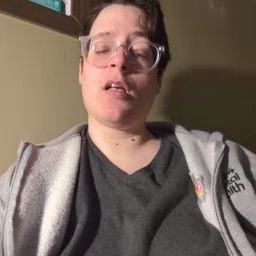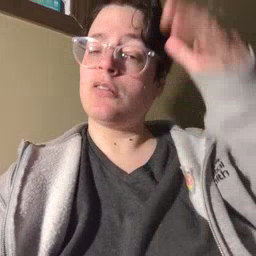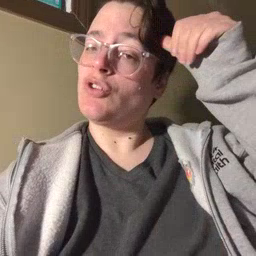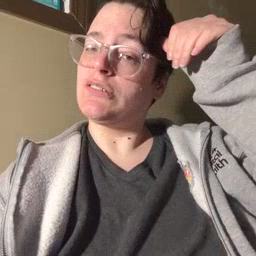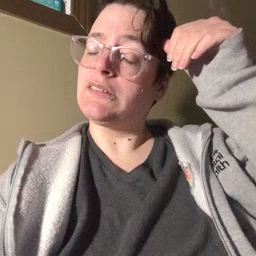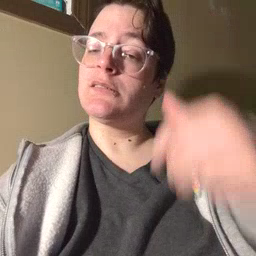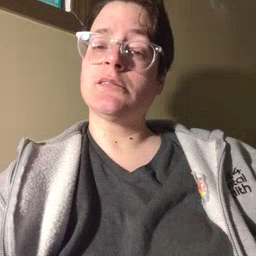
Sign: donkey